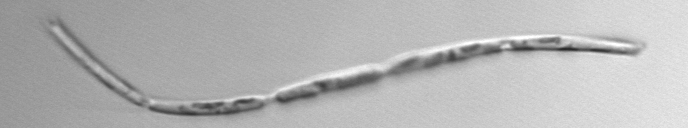
Label: Eucampia_morphytype1